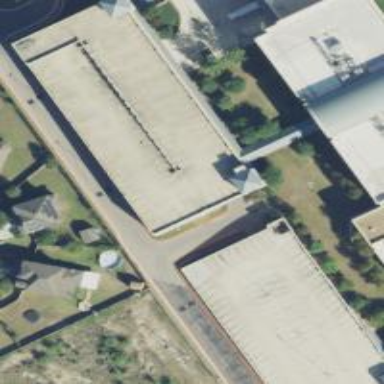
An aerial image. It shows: Multi-storey parking building.